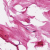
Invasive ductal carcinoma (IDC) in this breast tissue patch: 0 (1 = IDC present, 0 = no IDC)